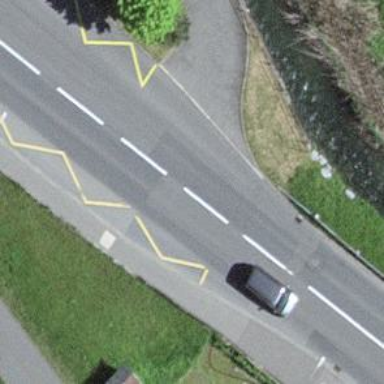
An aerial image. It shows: Bus stop with designated public transport stop position.